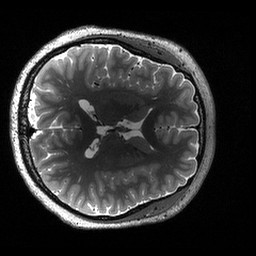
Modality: T2w
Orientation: axial
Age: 26
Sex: female
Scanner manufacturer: siemens
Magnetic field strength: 3 T
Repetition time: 3.2 s
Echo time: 0.564 s